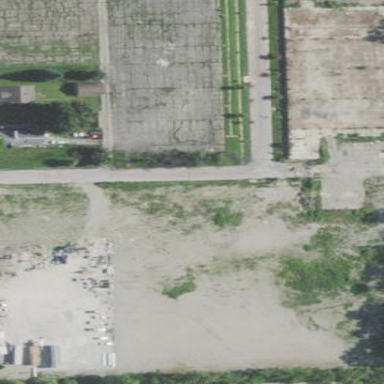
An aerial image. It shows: Brownfield site.